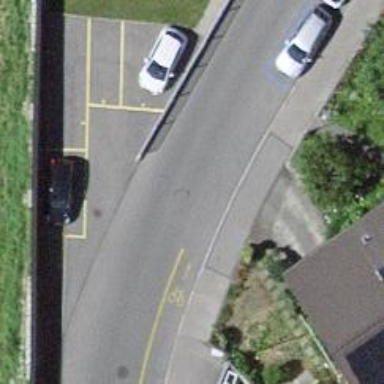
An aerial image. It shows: Residential road with asphalt surface and sidewalk on the left.